Question: I have a model 'foo' in my rails app, and in the index page all the 'foos' are listed in a table. Each 'foo' has 2 integer properties: quarto and jesolo.

I'm giving different ids to the html number fields, in the following way:
1st field: foo1_quarto
2st field: foo1_jesolo
1st field: foo2_quarto
2st field: foo2_jesolo
ecc...
At the moment I'm using the following ajax code (written in coffee script) to make the user input on 'foo1_quarto' being reflected also in 'foo1_jesolo':
'''
$("#foo1_quarto").keyup ->
a = parseInt document.getElementById("foo_quarto").value
$("#foo1_jesolo").val a
'''
But now I need to serialize this. I don't know in advance how many food there will be, and
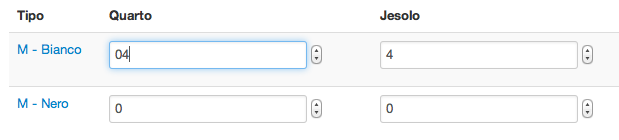
Answer: Not sure I understand your english, but couldn't you collect all the inputs and serialize them like so ?
'''
$("input").serialize ->
'''
So in an AJAX call it would be :
'''
$.ajax '/',
type: 'POST'
data: $("#my_form input").serialize ->
dataType: 'script' error: (jqXHR, textStatus, errorThrown) ->
$('body').append "AJAX Error: #{textStatus}"
success: (data, textStatus, jqXHR) ->
$('body').append "Successful AJAX call: #{data}"
'''
Also, I'd personally stray away from using unique ID's for your 'keyup' method. In this way, you wouldn't have to write the same thing for every single item.
Instead I would make each one share a common class '.foo_input' and/or '.other_foo', and write it like so :
'''
$(".foo_input").keyup ->
$(this).sibling(".other_foo").val $(this).value
'''
But ideally, you would use one class and use jQuery selectors to get to it. Not sure how your HTML is set up.